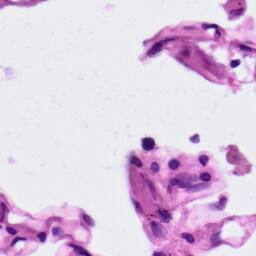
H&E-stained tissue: Lung